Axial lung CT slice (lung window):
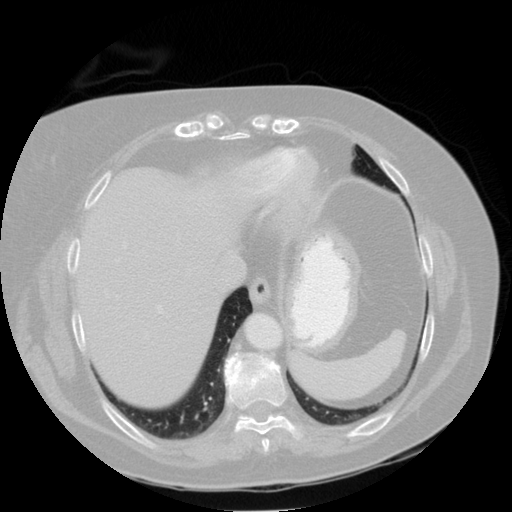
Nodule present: no